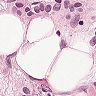
Metastatic tissue present: yes